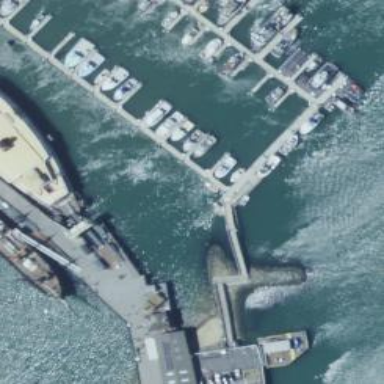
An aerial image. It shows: Man-made pier.